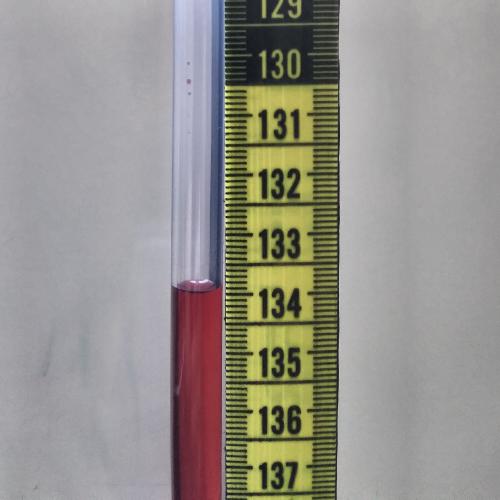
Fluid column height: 133.9 cm